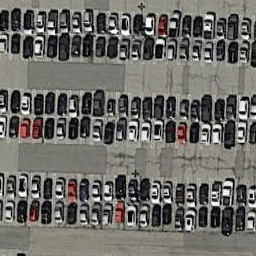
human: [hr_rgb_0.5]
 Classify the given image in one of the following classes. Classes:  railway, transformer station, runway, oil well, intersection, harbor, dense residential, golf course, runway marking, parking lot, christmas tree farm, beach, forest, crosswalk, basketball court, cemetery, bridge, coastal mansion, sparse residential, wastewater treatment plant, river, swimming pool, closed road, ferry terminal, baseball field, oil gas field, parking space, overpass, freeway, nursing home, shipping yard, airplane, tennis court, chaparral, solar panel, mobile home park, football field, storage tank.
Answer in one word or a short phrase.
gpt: parking lot